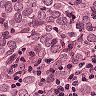
Metastatic tissue present: yes